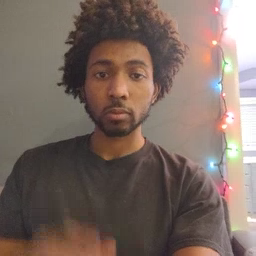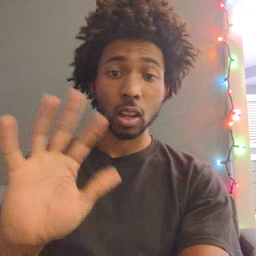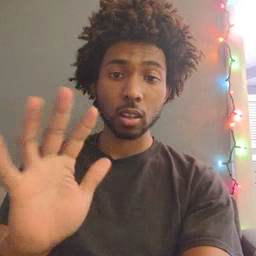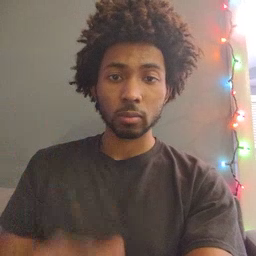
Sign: hello